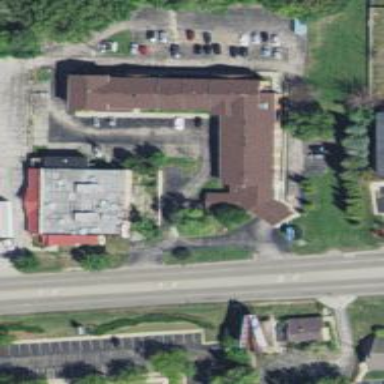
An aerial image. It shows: Motel building.